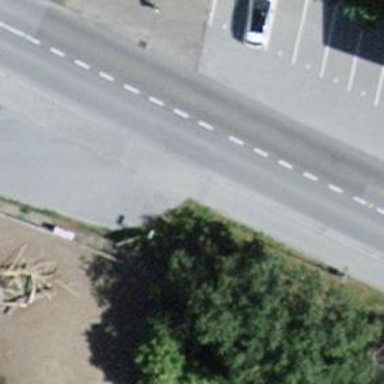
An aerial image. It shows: Zebra crossing on the road.